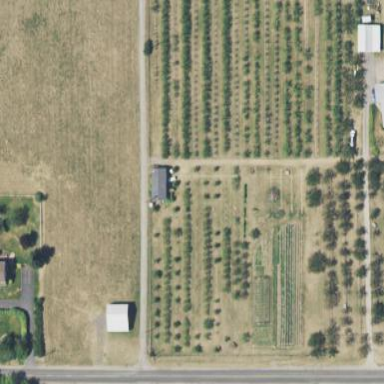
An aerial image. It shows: Orchard.